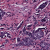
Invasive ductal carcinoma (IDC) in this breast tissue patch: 1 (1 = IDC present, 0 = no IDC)